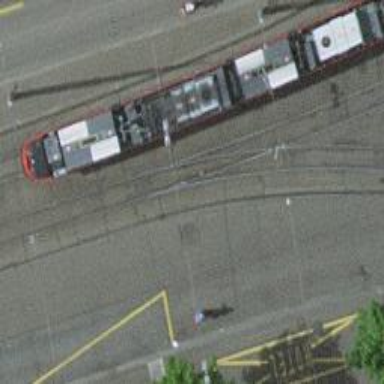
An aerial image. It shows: Residential road with asphalt surface. Trolley wires are present along the road.